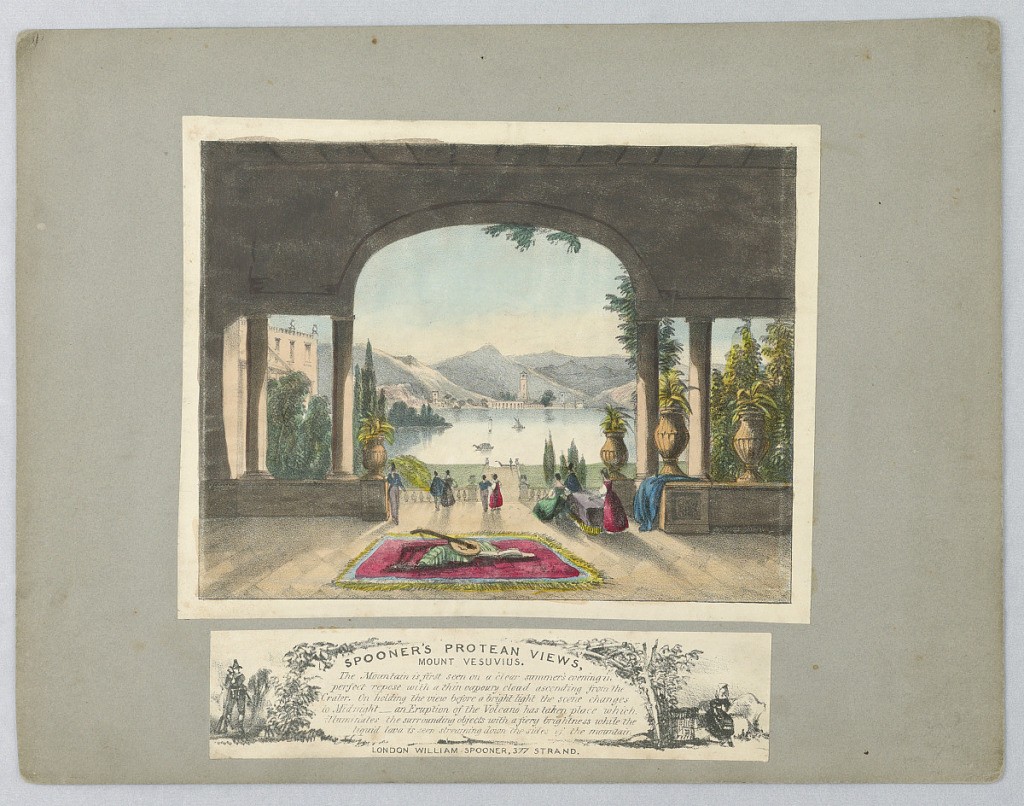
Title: Optical Toy: "Mount Vesuvius" (Spooner's Protean Views)
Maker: William Spooner, England, active 1830 – 1854
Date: ca. 1838
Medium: Lithograph, brush and watercolor on paper, mounted
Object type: Print
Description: View through an open loggia across a body of water with mountains in the distance. When held to the light Vesuvius is seen erupting at night. Below, title and lengthy description; publisher's name below.